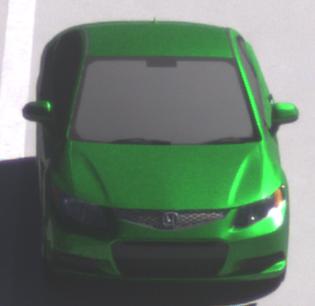
Make: Honda
Model: Civic Limousine 1.8
Detailed model: Civic (IX) Limousine
Model produced from: 2014/05
Model produced until: 2017/06
Doors: 4
Color: green
Road condition: dry road
Daytime: midday
Contrast: high contrast